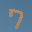
Label: 7